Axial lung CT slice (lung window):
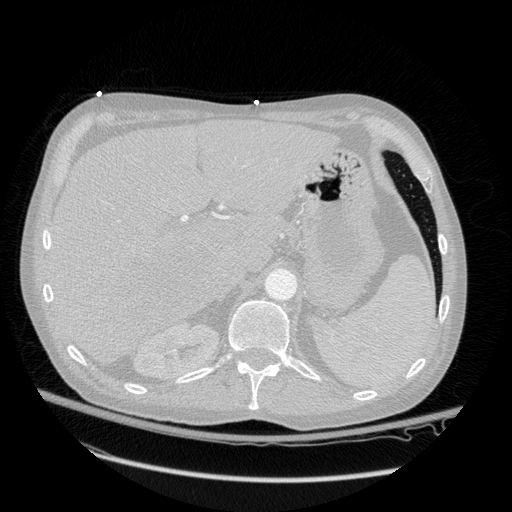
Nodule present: no